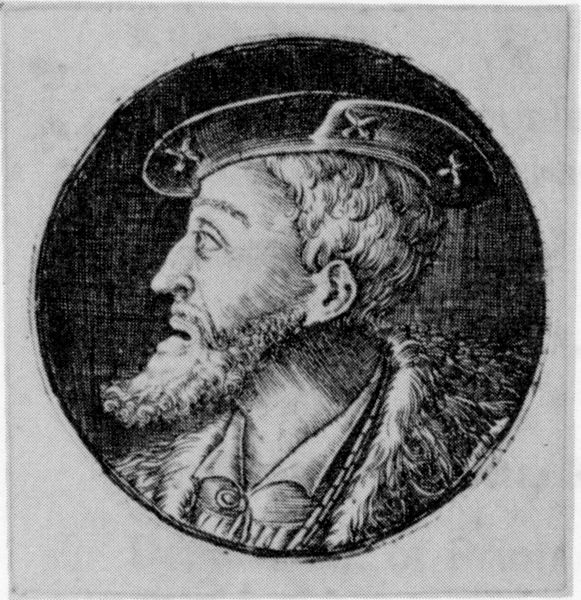
Titel: Bildnis von Karl V
Künstler: Jakob Bink
Institution: (Seriendruck)
Schlagwörter: dunkel, feder, kopf, mann, grau, haar, hintergrund, hut, mund, nase, ohr, profil, schwarz, weiss, zeichnung, blick, haube, alt, bart, hemd, kappe, mütze, augen, gesicht, kragen, pelz, vollbart, bildnis, hals, portrait, porträt, auge, haare, stoff, augenbrauen, brosche, kinn, knopf, lippen, locken, ohren, renaissance, kreis, rund, rundbild, fell, holzschnitt, kette, graphik, linien, könig, augenbraue, tusche, offen, medaillon, kreuz, stern, druck, schwarzweiss, sterne, schraffur, radierung, stich, spitzbart, tracht, barett, halbprofil, medaille, dürer, kupferstich, münze, offener mund, karl v., schwarzweis, habsburger, kaiser karl v., matel, geöffneter mund, baret, nmann, fliehendes kinn, #pelz